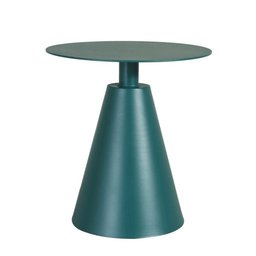
Label: furniture